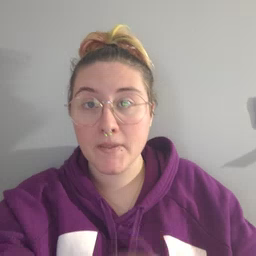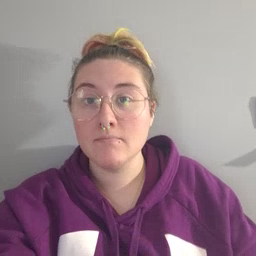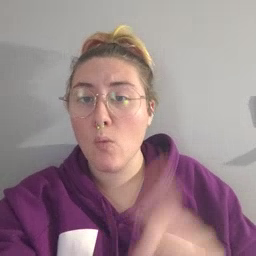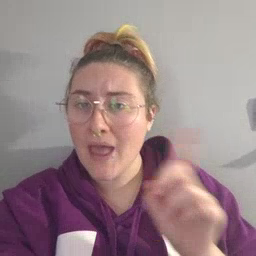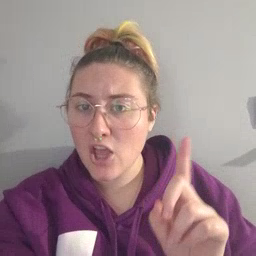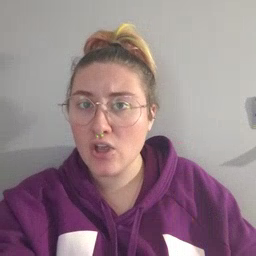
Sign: where